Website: apple
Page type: customer-info-address
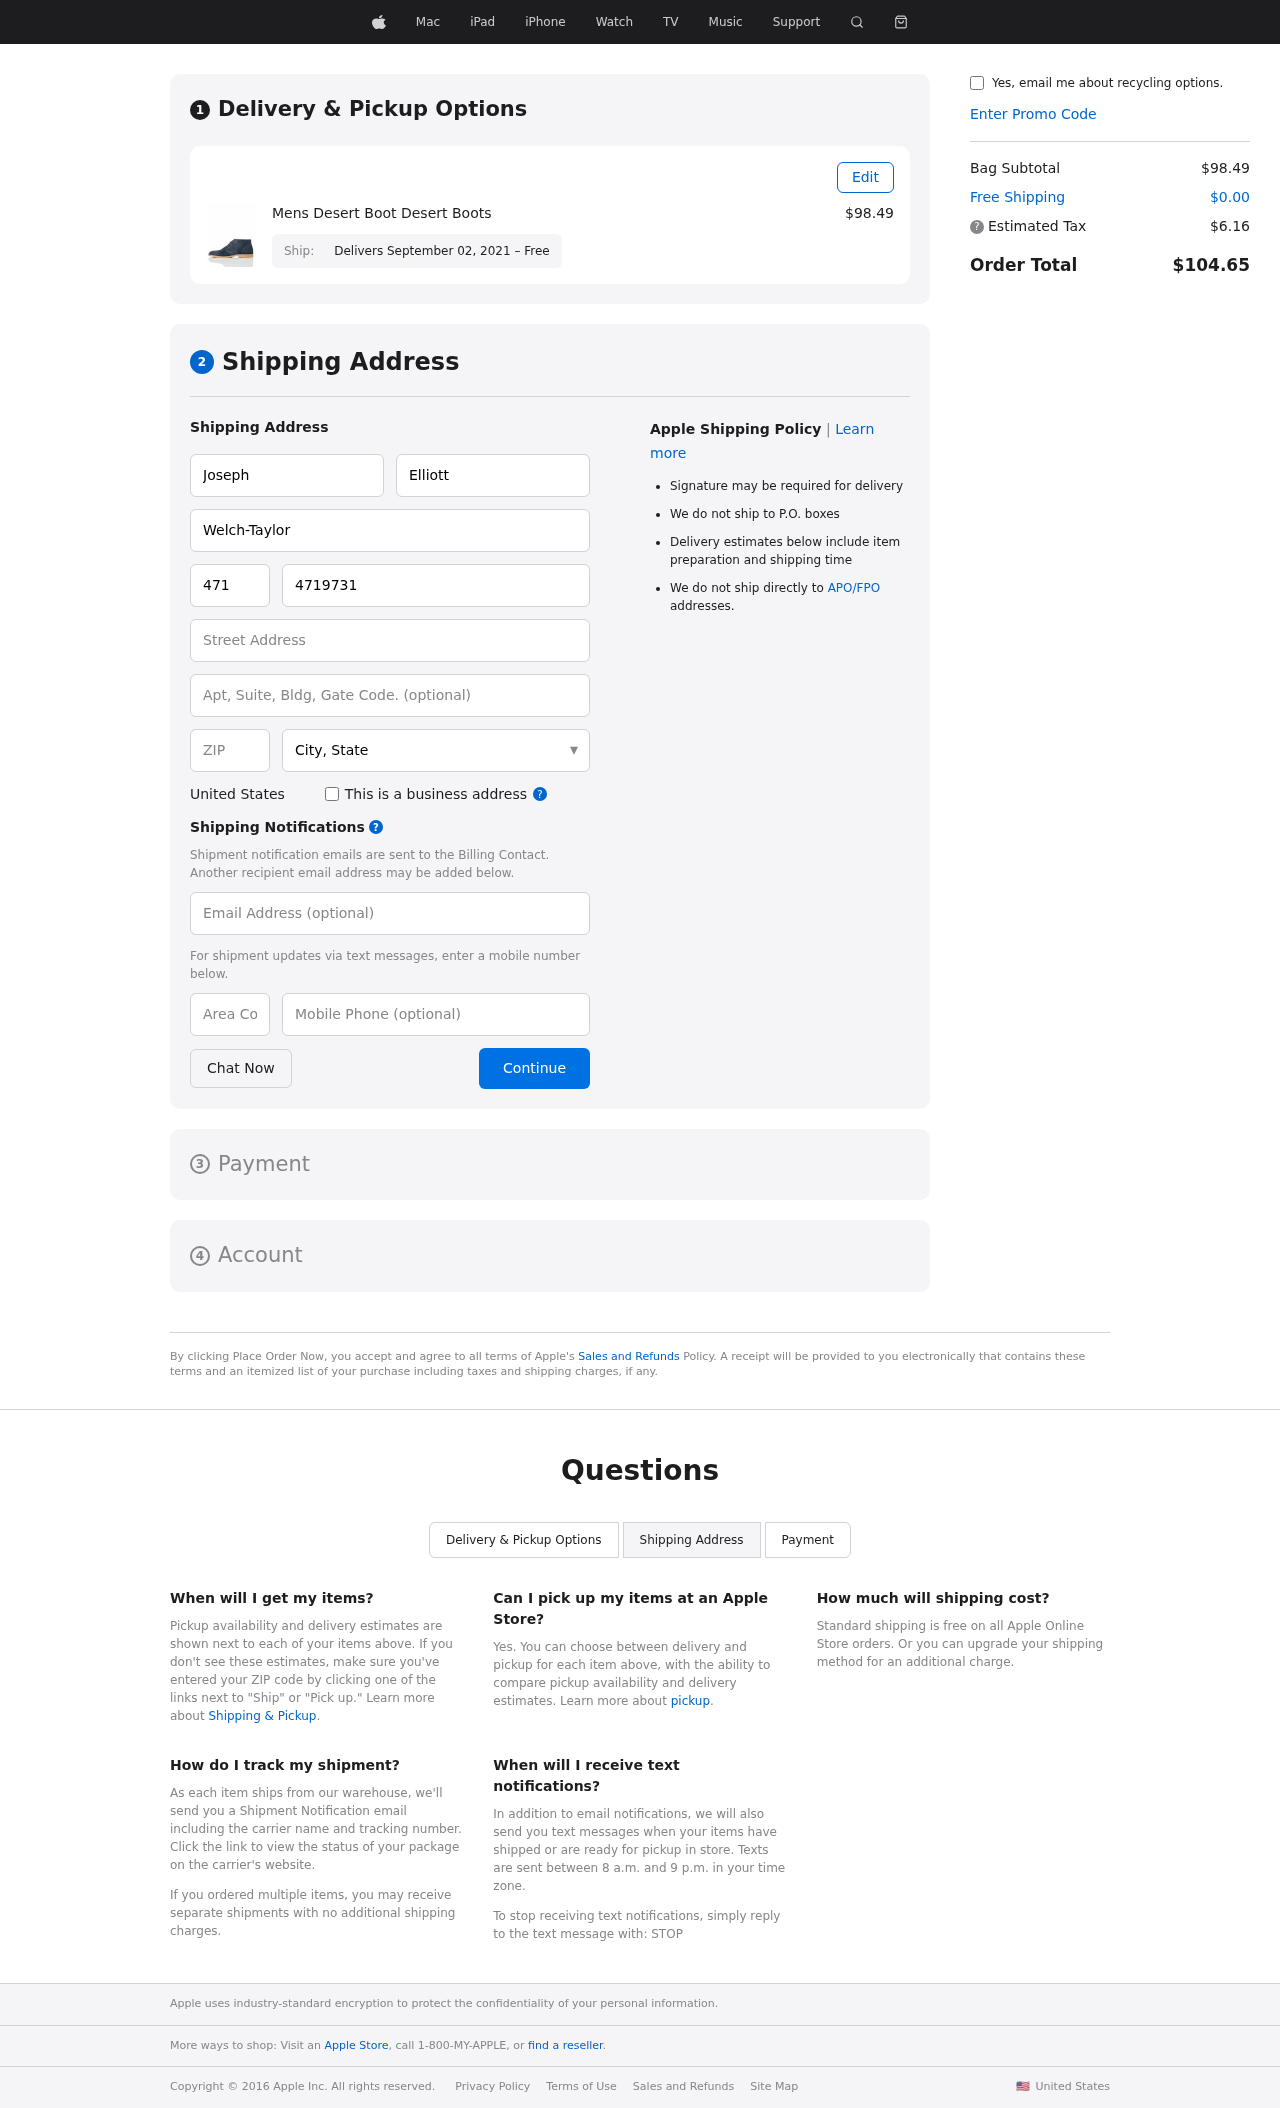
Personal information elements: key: PII_CITY_STATE
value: West Ashleyberg, NM
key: PII_COMPANY
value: Welch-Taylor
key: PII_COUNTRY
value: United States
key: PII_EMAIL
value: josephelliott@hotmail.com
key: PII_FIRSTNAME
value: Joseph
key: PII_LASTNAME
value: Elliott
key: PII_PHONE
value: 4719731167
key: PII_PHONE_ALT
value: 7248391114
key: PII_PHONE_ALT_AREA
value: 724
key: PII_PHONE_AREA
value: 471
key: PII_POSTCODE
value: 28214
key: PII_STREET
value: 344 Kent Pine
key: PII_STREET2
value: Suite 509
Product elements: key: PRODUCT1_NAME
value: Mens Desert Boot Desert Boots
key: PRODUCT1_PRICE
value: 98.49
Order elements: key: ORDER_DELIVERY_DATE
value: Delivers September 02, 2021 – Free
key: ORDER_SUBTOTAL
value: $98.49
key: ORDER_SHIPPING_COST
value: $0.00
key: ORDER_TAX
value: $6.16
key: ORDER_TOTAL
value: $104.65